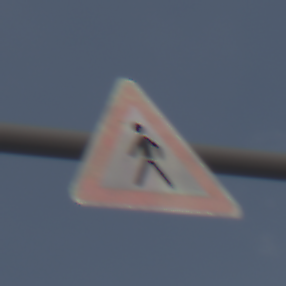
Verkehrszeichen: FussgaengerRechts
Umgebung: Outdoor, Nature
Tageszeit: Midday
Wetter: PartlyCloudy
Licht: Natural
Jahreszeit: NotSpecified
Kontrast: LowContrast